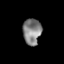
Tissue: lung
Cell type: Epithelial cells
Senescence score: 0.1966
Nuclear area (px): 465
Mean DAPI intensity: 131.701